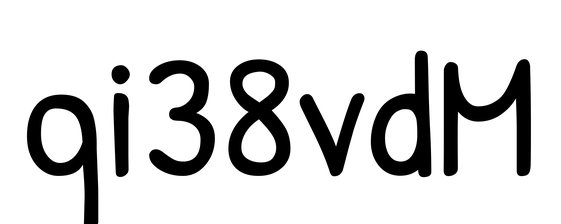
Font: PatrickHand-Regular